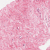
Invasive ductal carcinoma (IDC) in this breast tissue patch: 0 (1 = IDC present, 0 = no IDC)